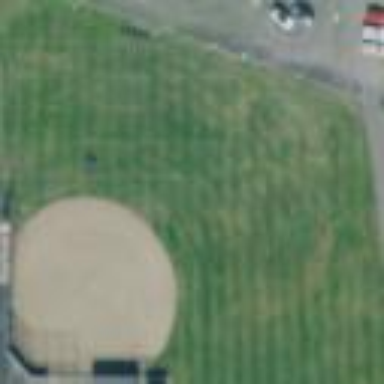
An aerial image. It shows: Softball pitch for leisure and sport activities.